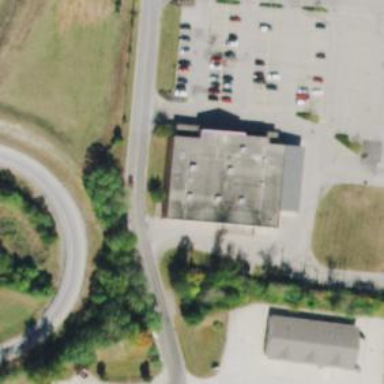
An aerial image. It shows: Commercial building that houses fitness center.